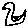
Label: bird